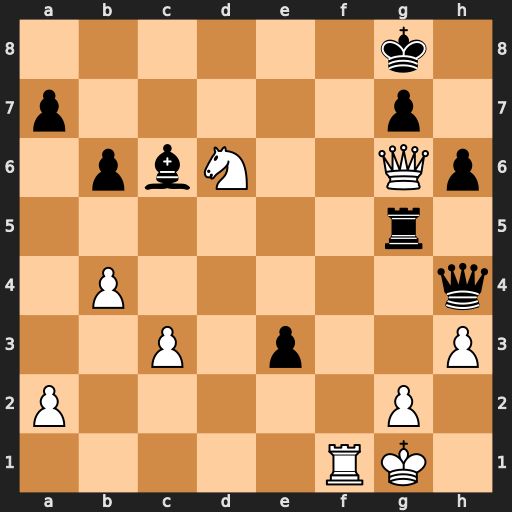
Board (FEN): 6k1/p5p1/1pbN2Qp/6r1/1P5q/2P1p2P/P5P1/5RK1
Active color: w
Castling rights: -
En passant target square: -
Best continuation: Rf8+ Kxf8 Qf7#